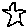
Label: star